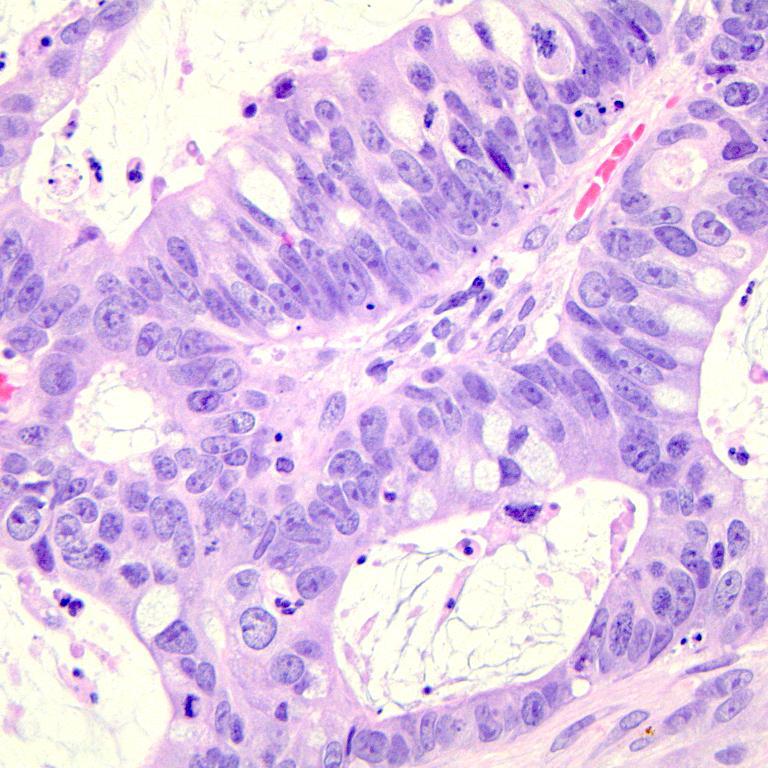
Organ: colon
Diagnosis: adenocarcinomas